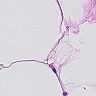
Metastatic tissue present: no